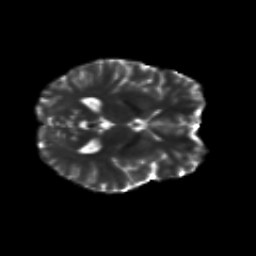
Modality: T2w
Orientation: axial
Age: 26
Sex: female
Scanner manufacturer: siemens
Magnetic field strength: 3 T
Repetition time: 8.8 s
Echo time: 0.085 s